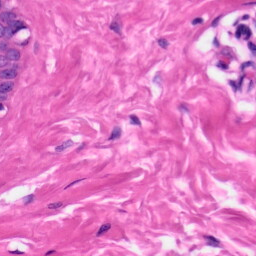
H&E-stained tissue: Skin